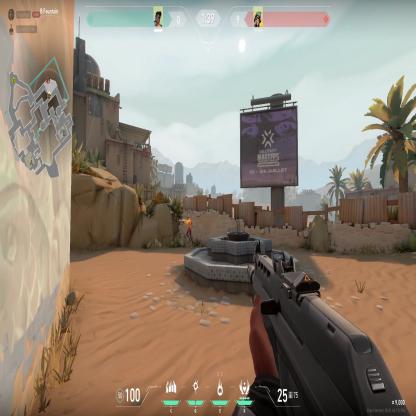
Label: enemy